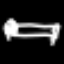
Label: bed